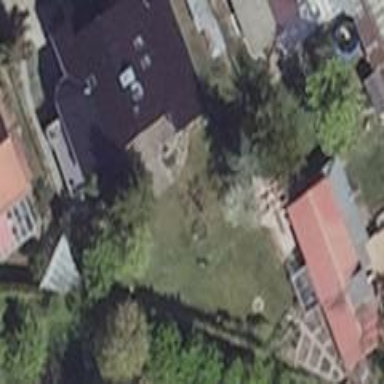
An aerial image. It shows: Residential house.